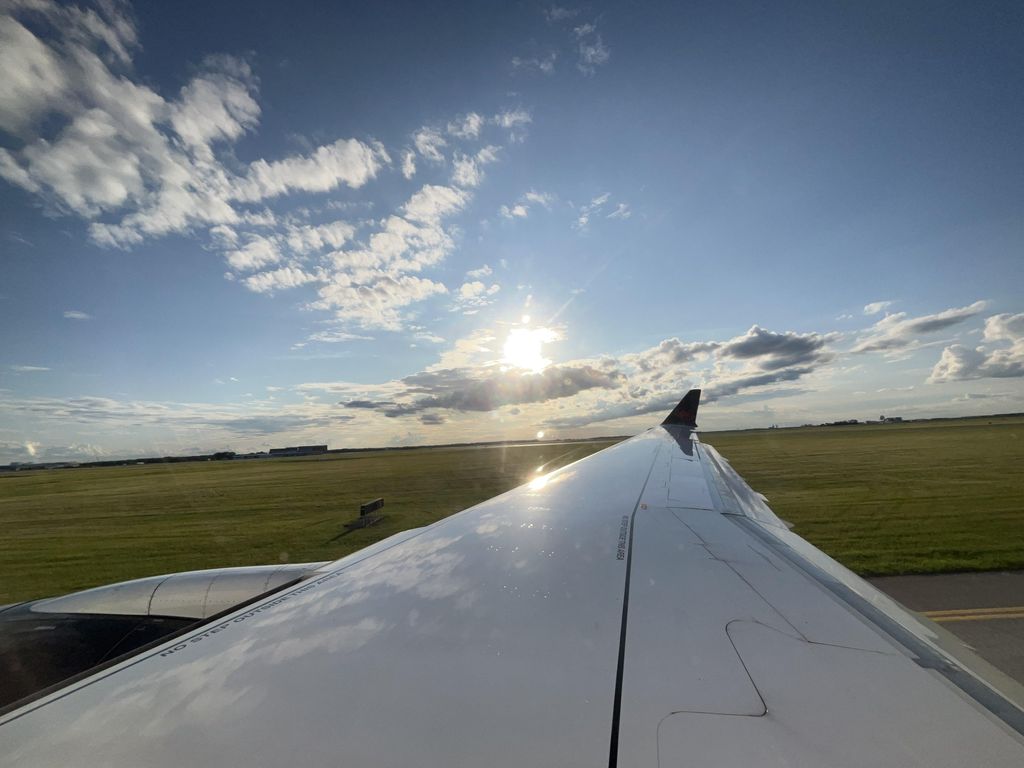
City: winnipeg